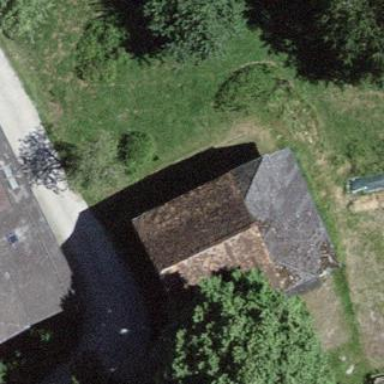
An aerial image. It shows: Rural barn.